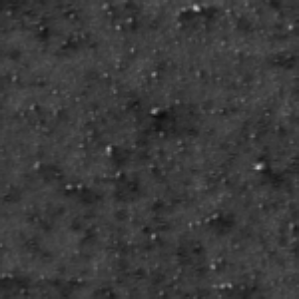
Label: frost